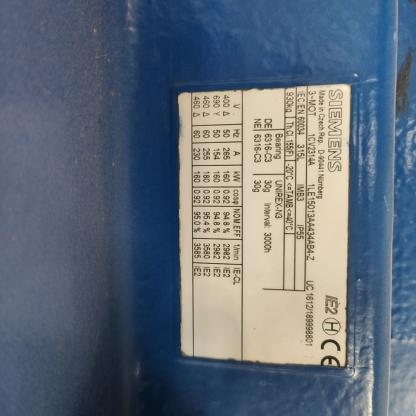
Klasa: tabliczka-znamionowa